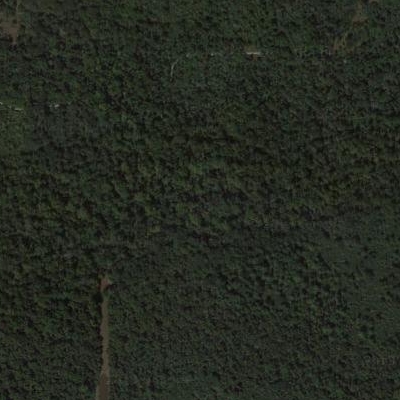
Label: eForest